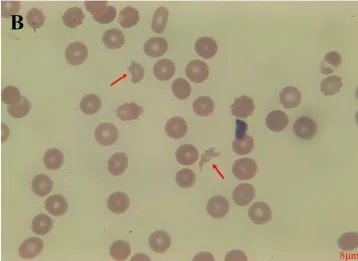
Serum and peripheral smear changes post-ceftizoxime. Indicating hemolysis. Red arrow). The scale bar is 8 mum.
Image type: pathology (giemsa)